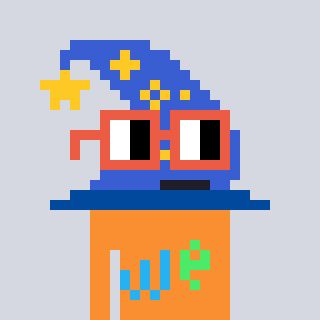
a pixel art character with square orange glasses, a wizard hat-shaped head and a orange-colored body on a cool background